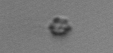
Label: nanoplankton_mix